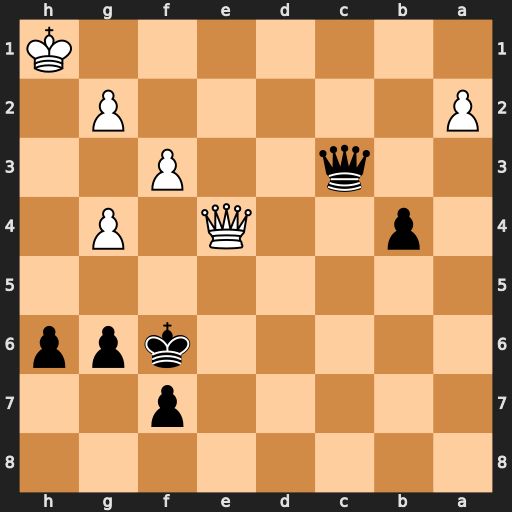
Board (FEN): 8/5p2/5kpp/8/1p2Q1P1/2q2P2/P5P1/7K
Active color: b
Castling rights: -
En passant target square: -
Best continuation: Qa1+ Kh2 Qe5+